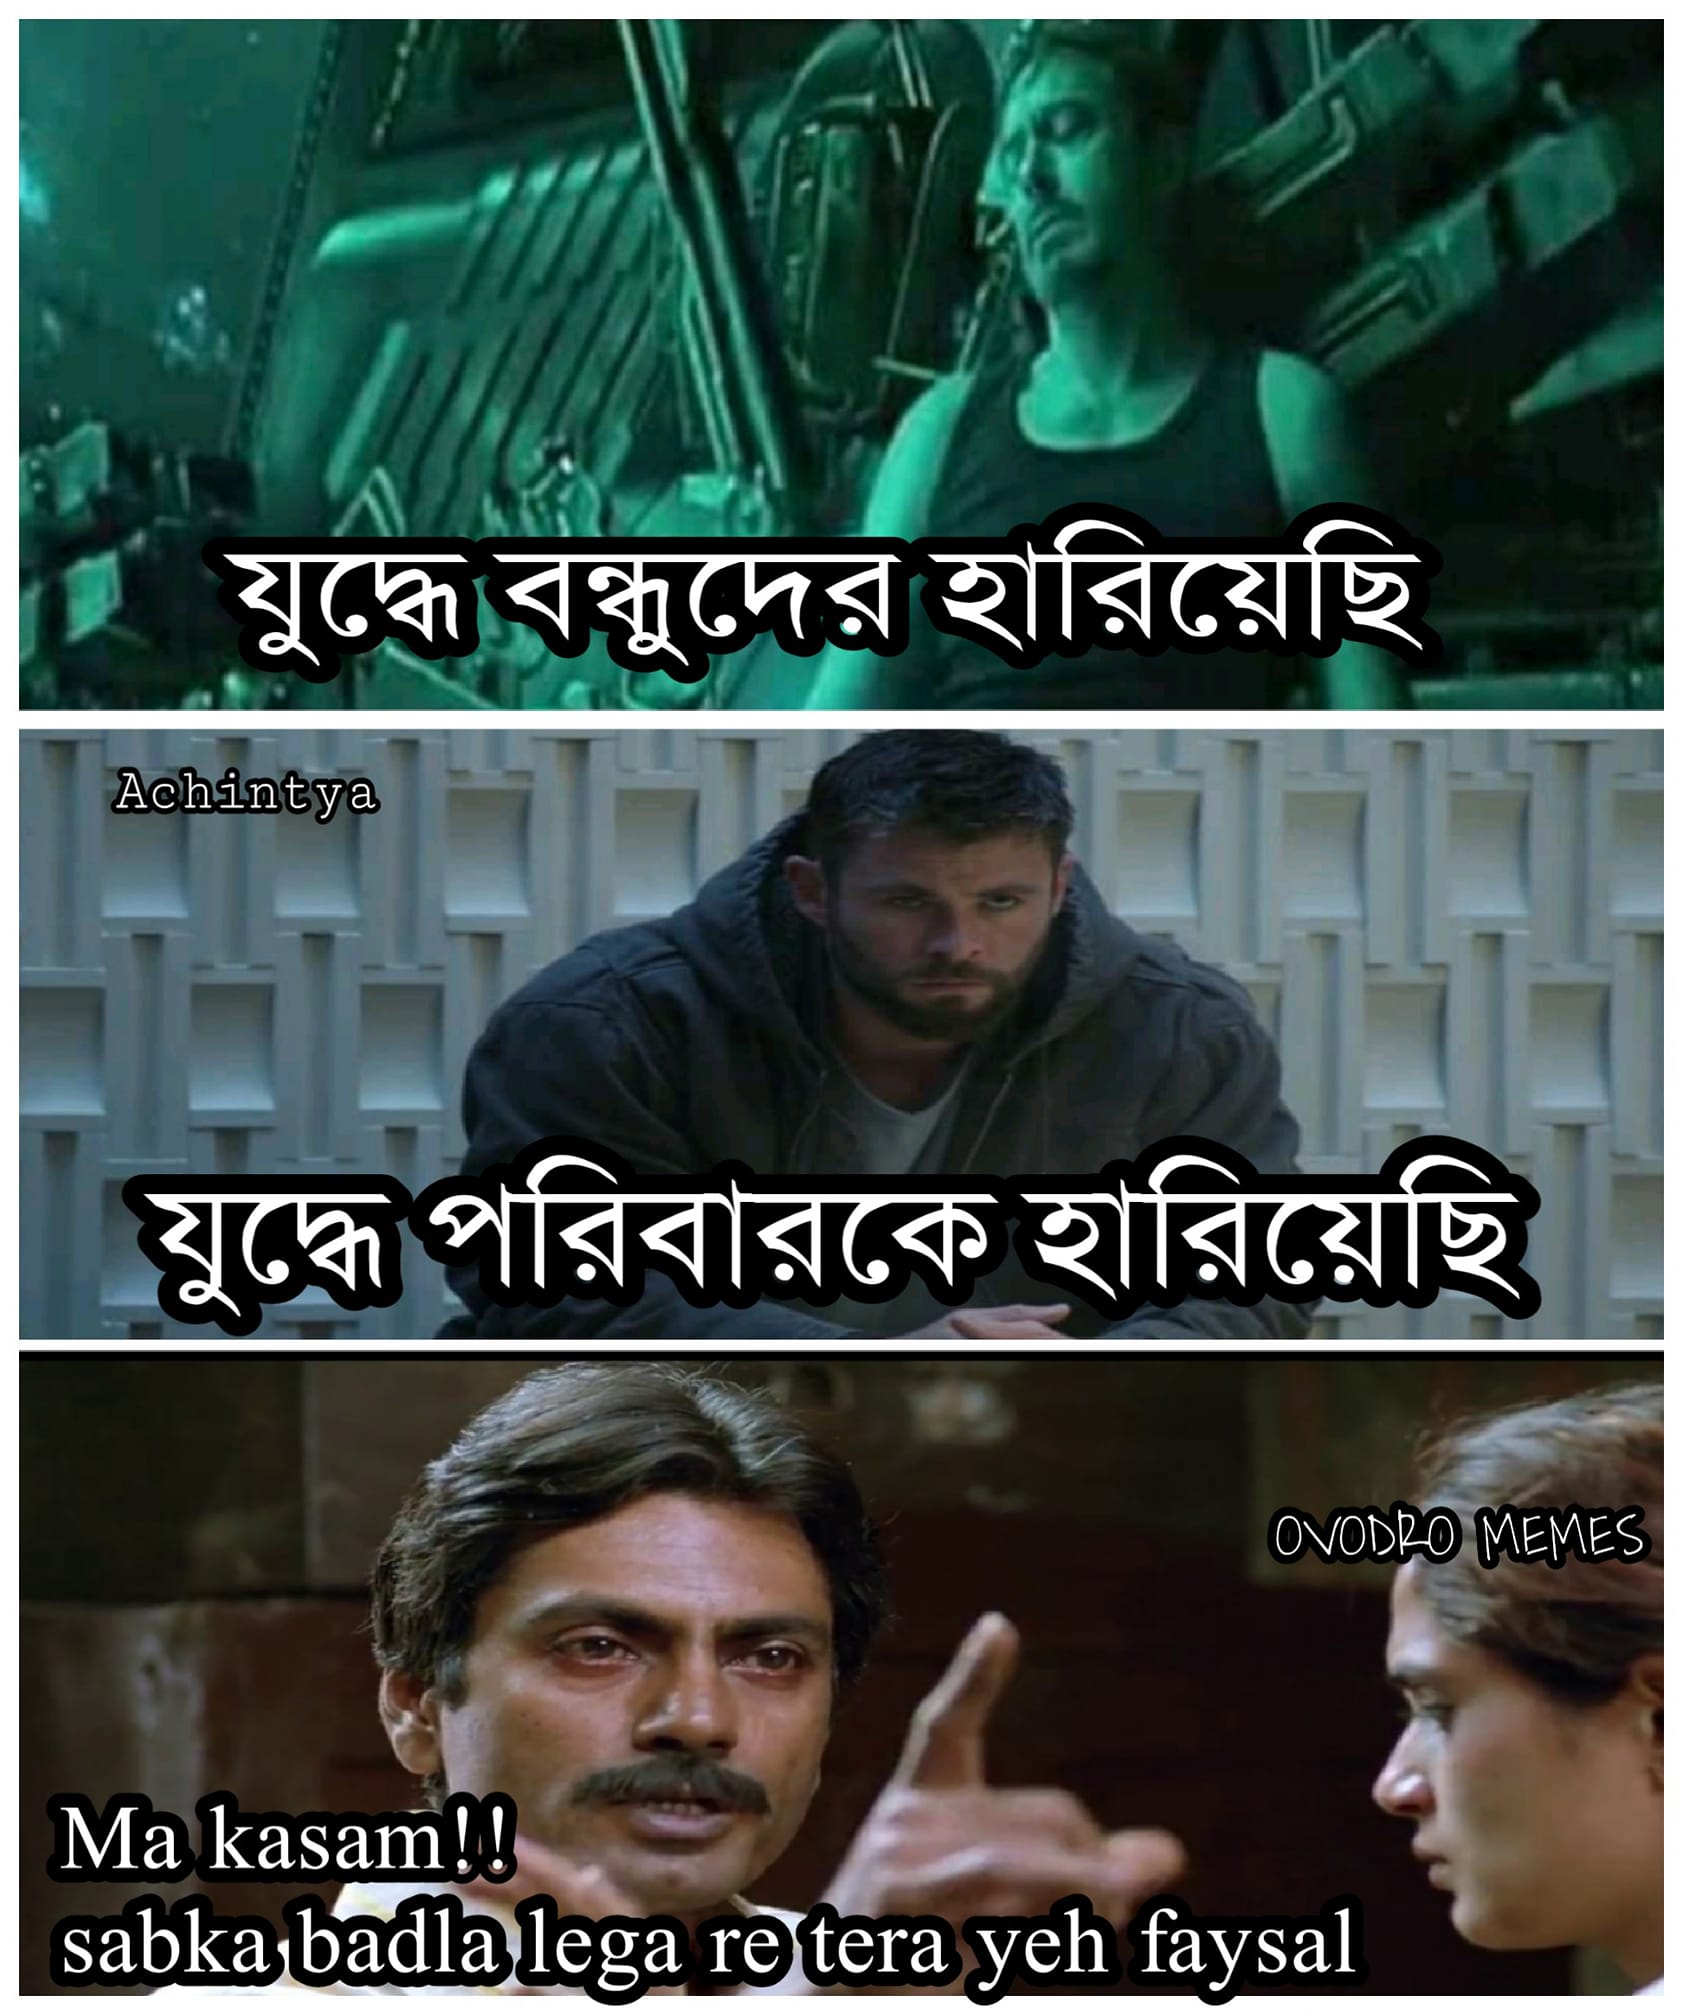
Caption: যুদ্ধে বন্ধুদের হারিয়েছি   যুদ্ধে পরিবারকে হারিয়েছি     Ma kasam !! sabka badla lega re tera yeh faysal
Label: non-hate